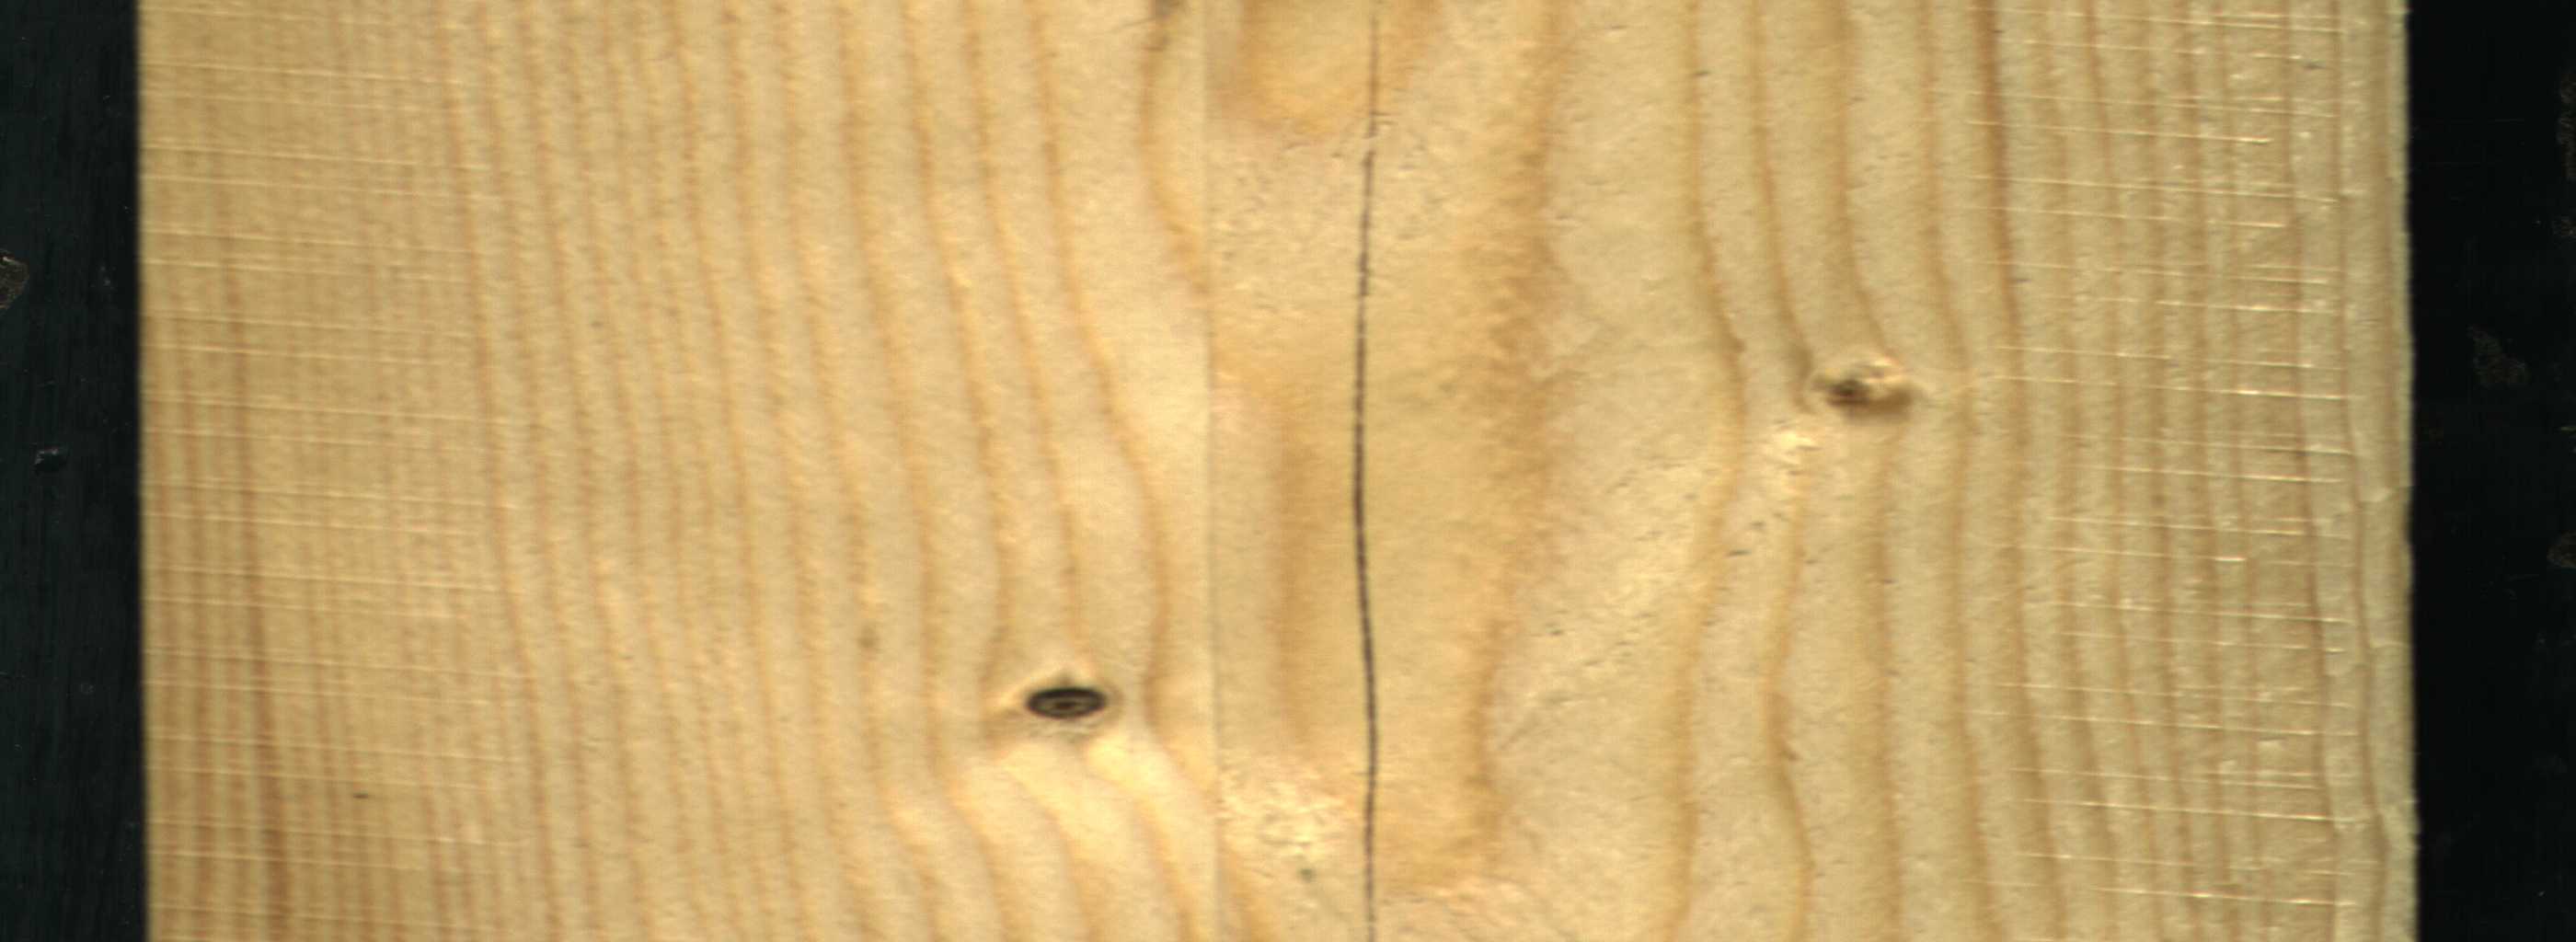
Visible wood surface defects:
Crack
Dead_Knot
Live_Knot